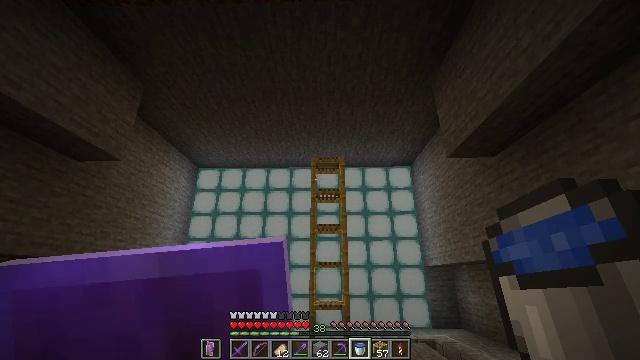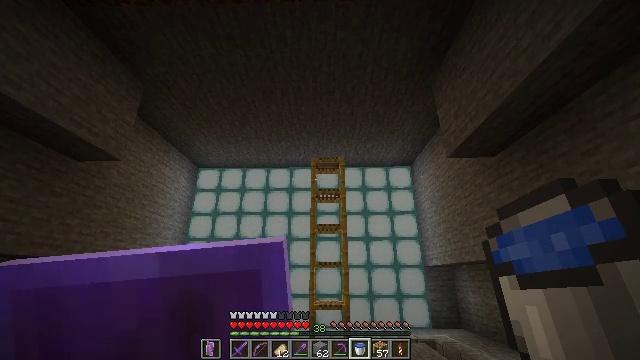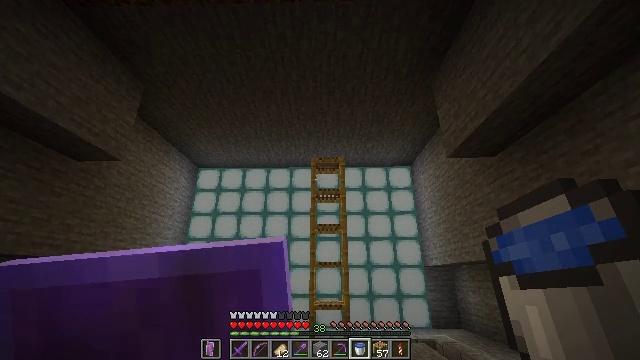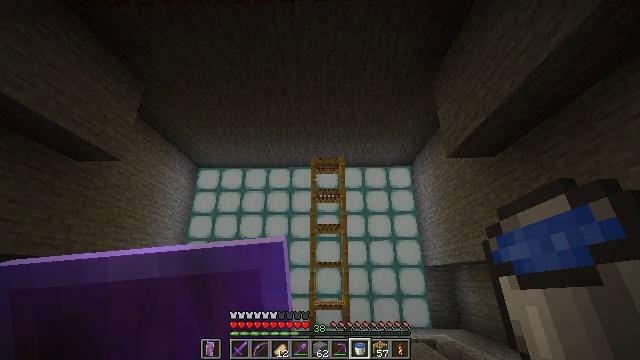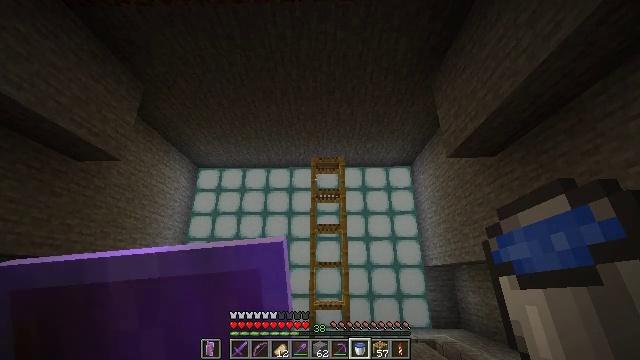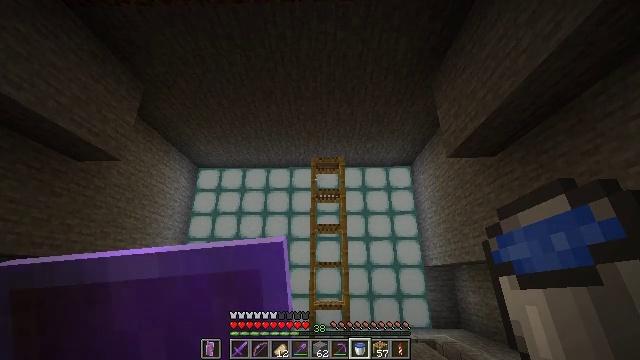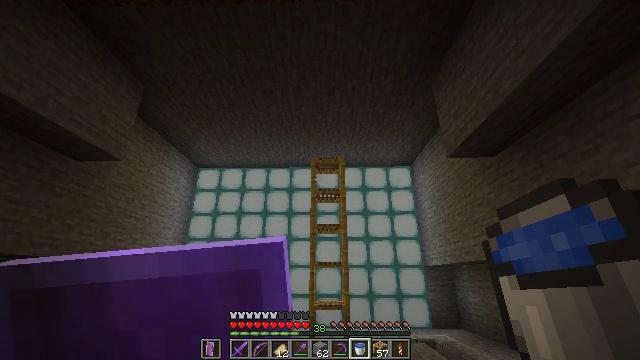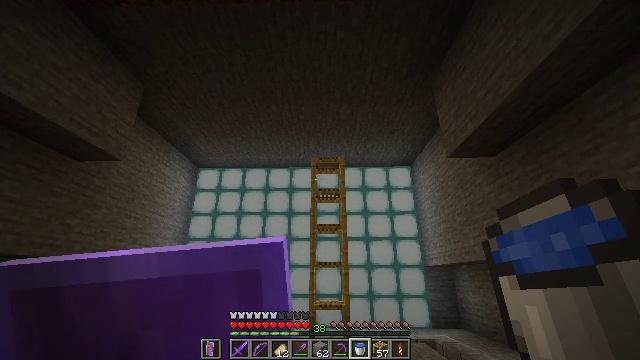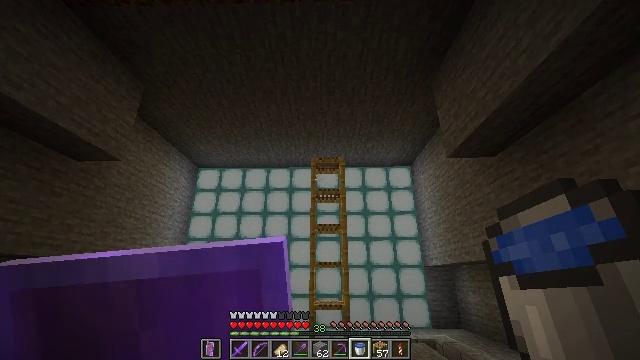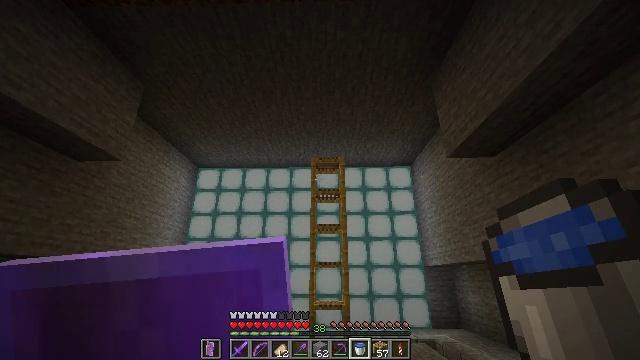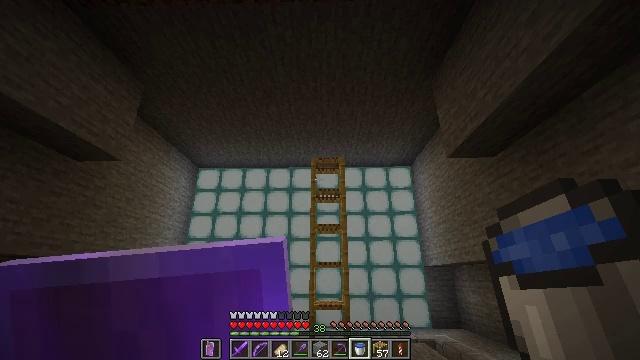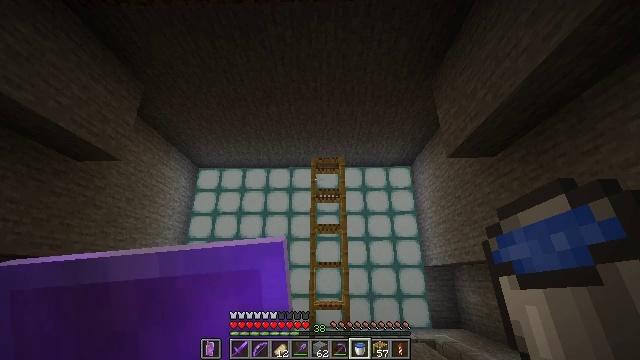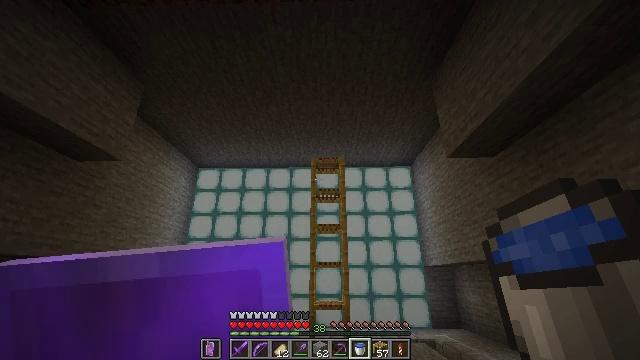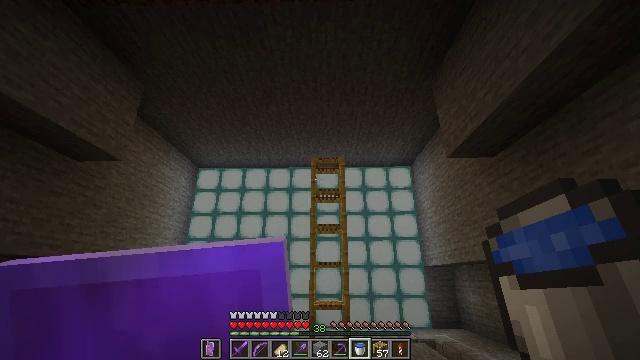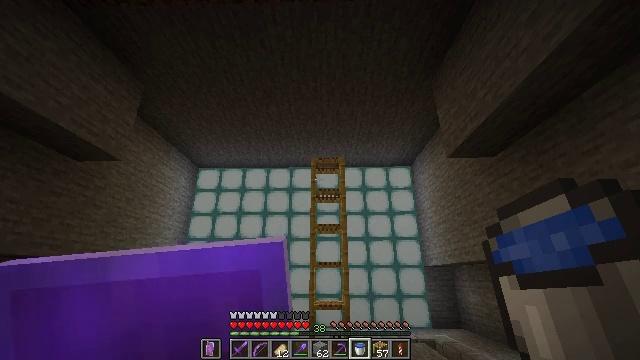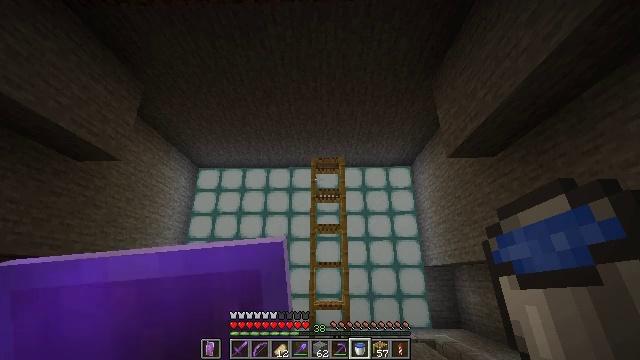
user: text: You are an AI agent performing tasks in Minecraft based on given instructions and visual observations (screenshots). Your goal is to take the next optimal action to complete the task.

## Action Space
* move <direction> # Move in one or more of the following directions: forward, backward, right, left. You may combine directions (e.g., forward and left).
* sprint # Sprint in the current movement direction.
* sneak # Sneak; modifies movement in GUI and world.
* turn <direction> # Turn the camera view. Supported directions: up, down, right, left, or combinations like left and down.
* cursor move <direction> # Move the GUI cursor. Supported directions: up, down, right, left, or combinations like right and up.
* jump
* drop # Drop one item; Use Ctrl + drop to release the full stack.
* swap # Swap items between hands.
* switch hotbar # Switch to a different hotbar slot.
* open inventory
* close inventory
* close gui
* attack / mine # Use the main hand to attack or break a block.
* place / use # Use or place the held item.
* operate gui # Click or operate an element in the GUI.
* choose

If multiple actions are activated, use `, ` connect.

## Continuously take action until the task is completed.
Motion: motion action
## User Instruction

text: Mine the stone stairs.
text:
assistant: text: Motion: no_op
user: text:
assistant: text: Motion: no_op
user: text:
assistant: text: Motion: no_op
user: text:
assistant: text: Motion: no_op
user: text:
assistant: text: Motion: no_op
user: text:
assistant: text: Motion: no_op
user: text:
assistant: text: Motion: no_op
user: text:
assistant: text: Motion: no_op
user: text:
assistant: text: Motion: no_op
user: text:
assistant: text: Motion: no_op
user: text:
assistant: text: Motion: no_op
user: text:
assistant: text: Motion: no_op
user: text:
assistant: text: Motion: no_op
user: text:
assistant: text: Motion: no_op
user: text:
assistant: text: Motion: no_op
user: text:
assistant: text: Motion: no_op
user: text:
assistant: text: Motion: no_op
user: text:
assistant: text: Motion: no_op
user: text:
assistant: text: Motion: no_op
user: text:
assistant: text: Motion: no_op
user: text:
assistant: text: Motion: no_op
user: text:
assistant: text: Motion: no_op
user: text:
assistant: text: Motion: no_op
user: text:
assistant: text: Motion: no_op
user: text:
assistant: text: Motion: no_op
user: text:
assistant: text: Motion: no_op
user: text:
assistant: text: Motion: no_op
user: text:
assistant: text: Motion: no_op
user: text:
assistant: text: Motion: no_op
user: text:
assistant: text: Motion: no_op